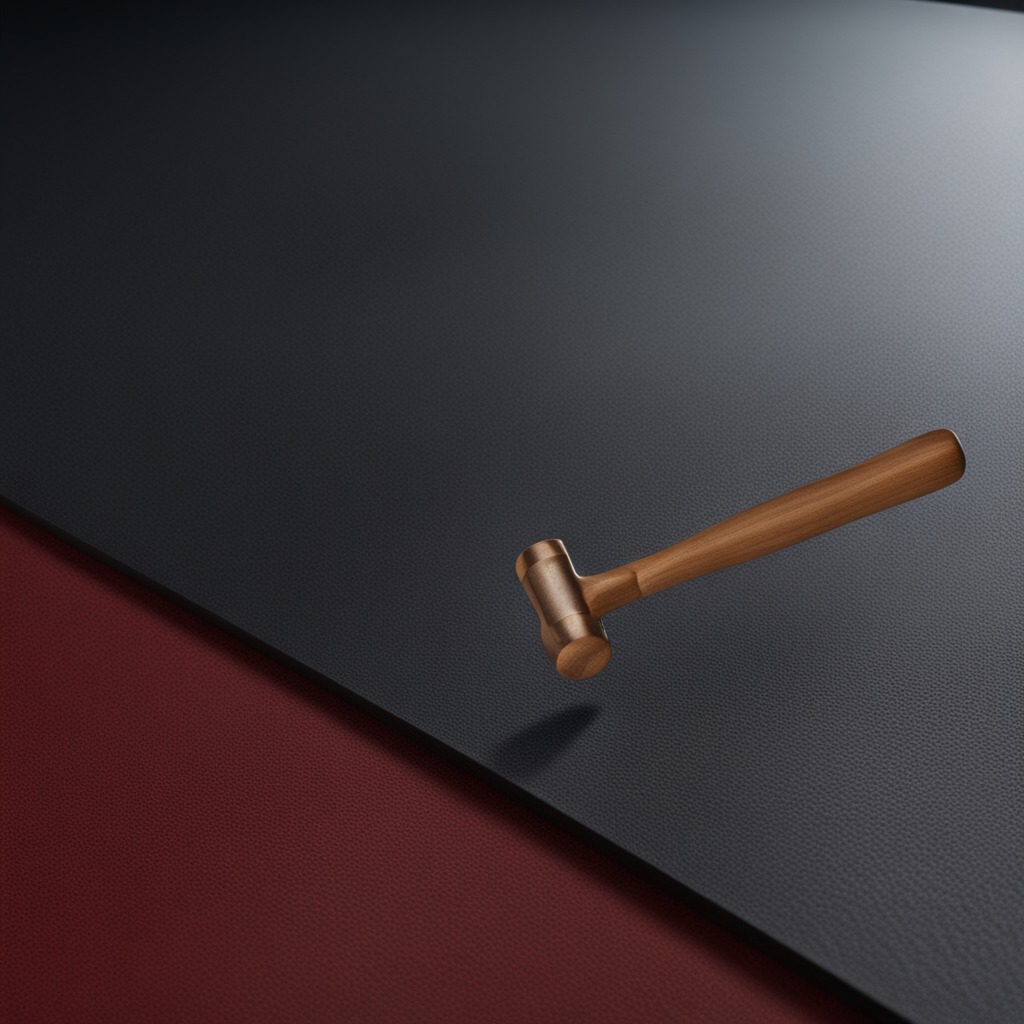
A hammer is lying on a clean granite tabletop covered with a red rubber mat inside a workshop at night dim ambient light soft shadows worn but beneath the mat.